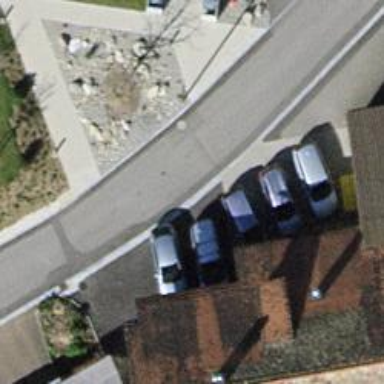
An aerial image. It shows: Smoothly paved residential road.